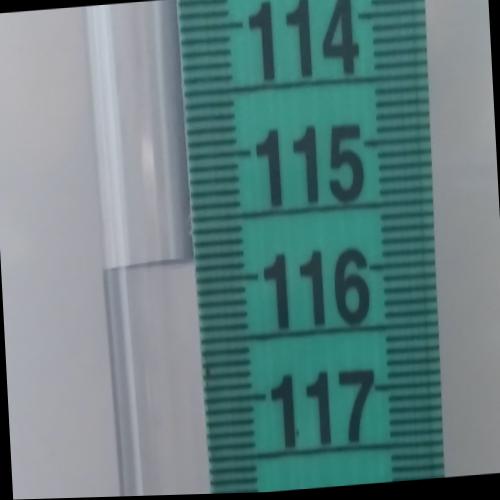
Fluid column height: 115.8 cm